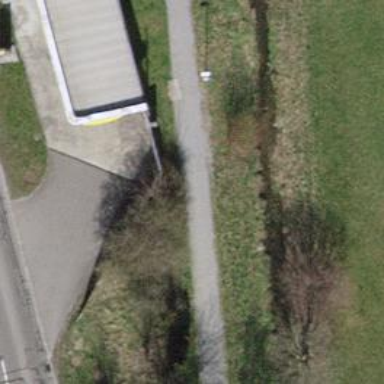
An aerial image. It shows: Retaining wall.